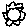
Label: sun